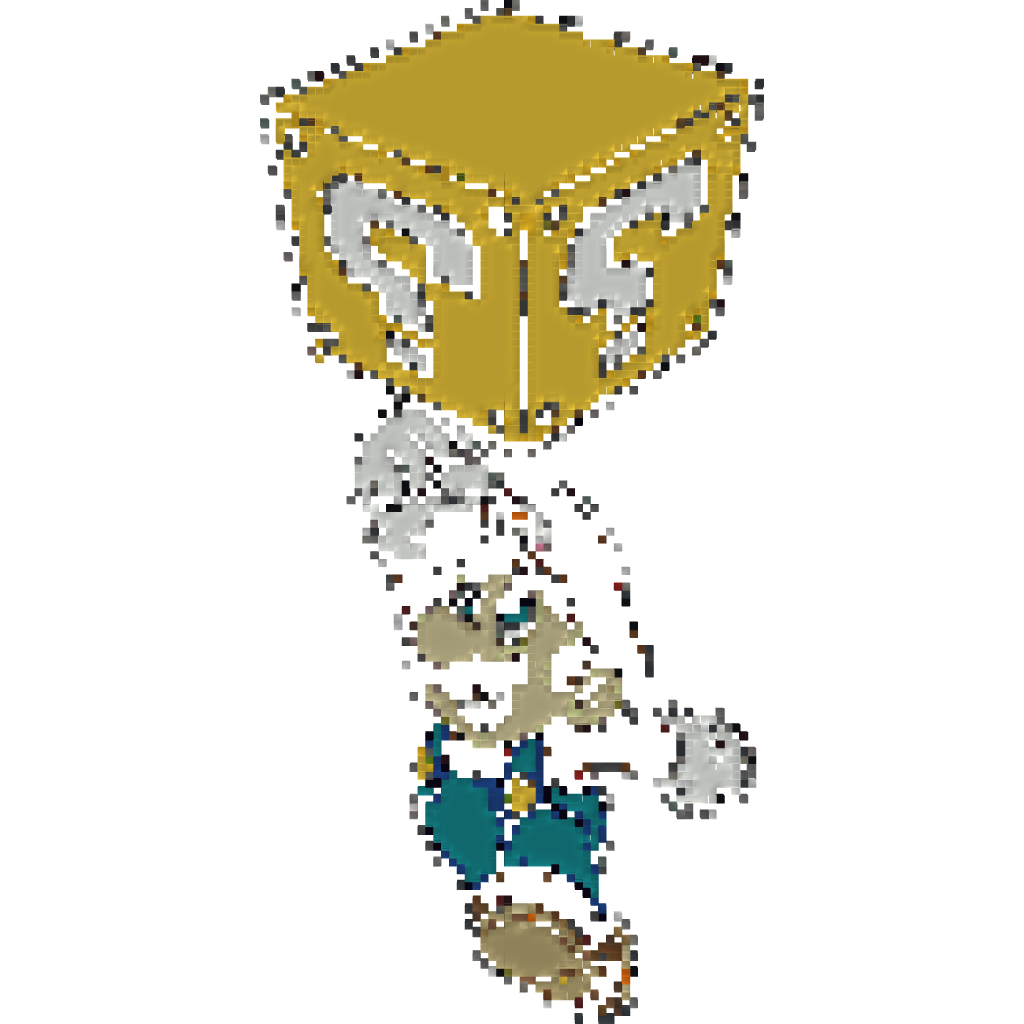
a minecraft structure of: Super Mario Block Punch (ErnieCIII)